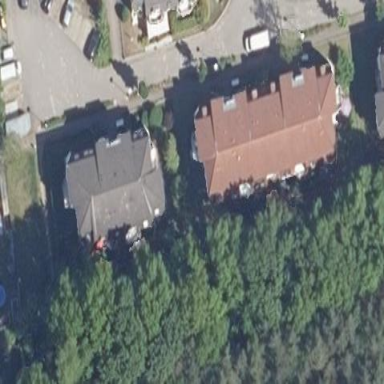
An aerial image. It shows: View of apartment building.